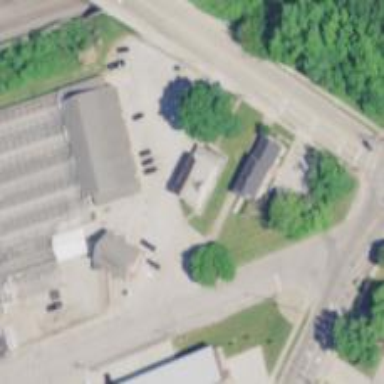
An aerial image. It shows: Hardware shop located within building.